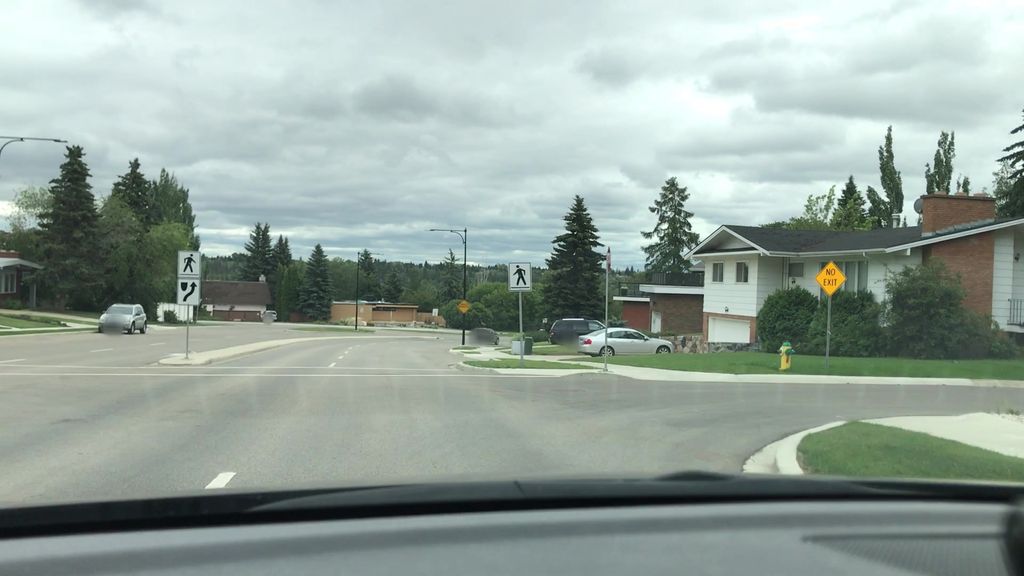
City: edmonton